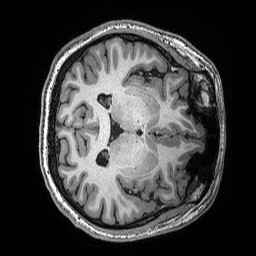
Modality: T1w
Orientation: axial
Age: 19
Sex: female
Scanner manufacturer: siemens
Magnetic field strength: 3 T
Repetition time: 2.53 s
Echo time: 0.0033 s